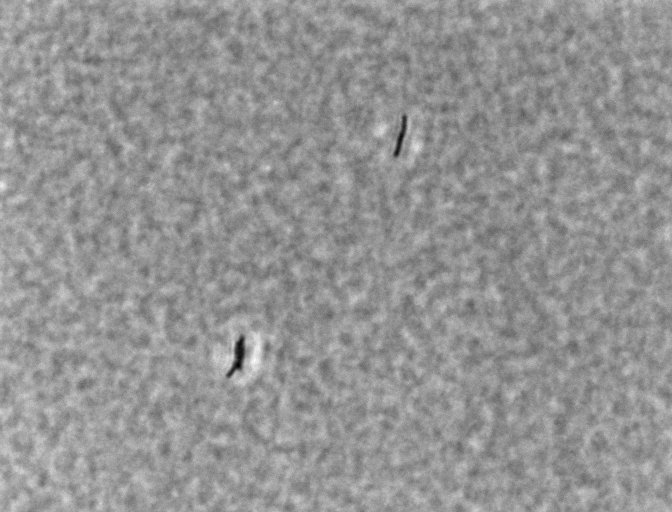
Bacillus coagulans